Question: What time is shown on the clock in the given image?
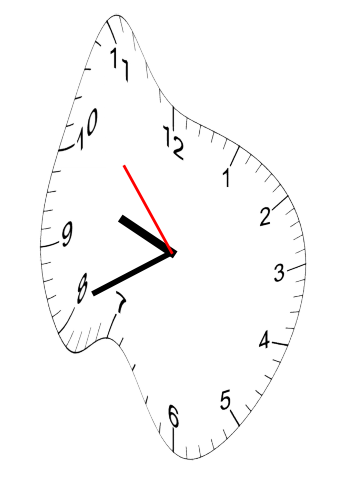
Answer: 09:40:53